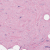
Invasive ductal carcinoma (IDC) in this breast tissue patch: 0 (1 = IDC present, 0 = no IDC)